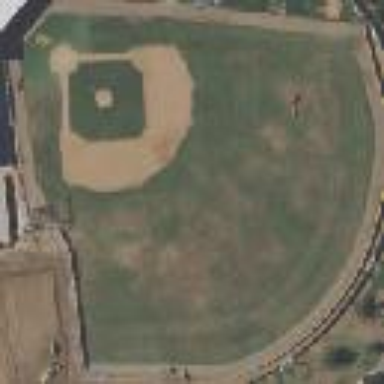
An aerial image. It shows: Baseball pitch for leisure land.